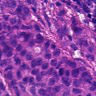
Metastatic tissue present: yes